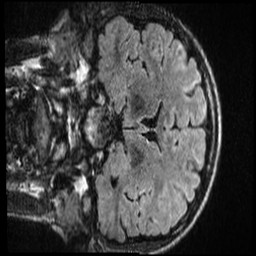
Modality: T1w
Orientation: coronal
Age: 22
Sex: male